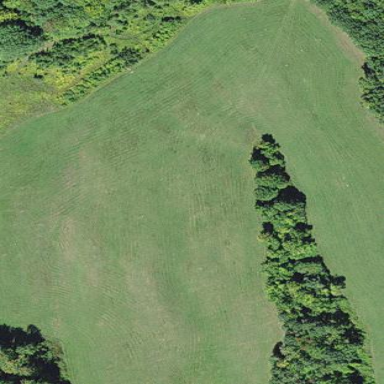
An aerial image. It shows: Agricultural meadow.